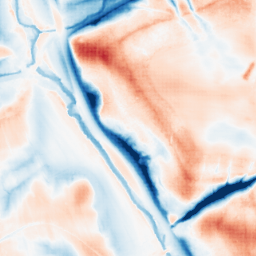
Category: edge_preserving
Decomposition family: guided
Decomposition parameters: radius: 16
eps: 0.1
Upsampling method: sinc_blackman
Upsampling parameters: scale: 2
kernel_size: 4
Upsampling scale: 2